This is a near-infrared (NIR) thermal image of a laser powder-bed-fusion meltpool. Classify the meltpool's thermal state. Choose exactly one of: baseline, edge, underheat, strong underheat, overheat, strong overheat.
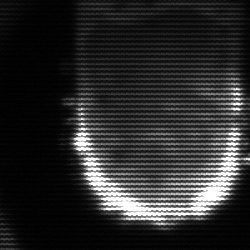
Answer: baseline